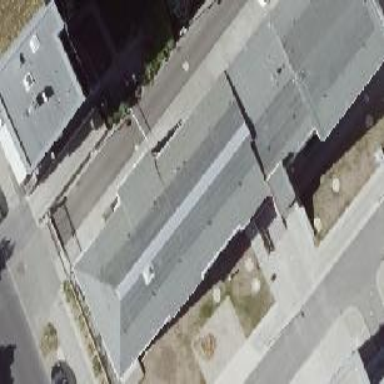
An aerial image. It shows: Commercial building with hipped roof shape.